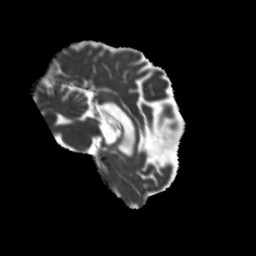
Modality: MD
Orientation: sagittal
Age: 53
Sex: female
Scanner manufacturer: siemens
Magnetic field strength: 3 T
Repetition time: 5.25 s
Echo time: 0.08 s